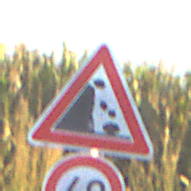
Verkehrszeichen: SteinschlagLinks
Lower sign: Geschwindigkeit40
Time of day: SunriseSunset
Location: Outdoor (RoadRail)
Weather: Clear
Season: NotSpecified
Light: Natural